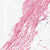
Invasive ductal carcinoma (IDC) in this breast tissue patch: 0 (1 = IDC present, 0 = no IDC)